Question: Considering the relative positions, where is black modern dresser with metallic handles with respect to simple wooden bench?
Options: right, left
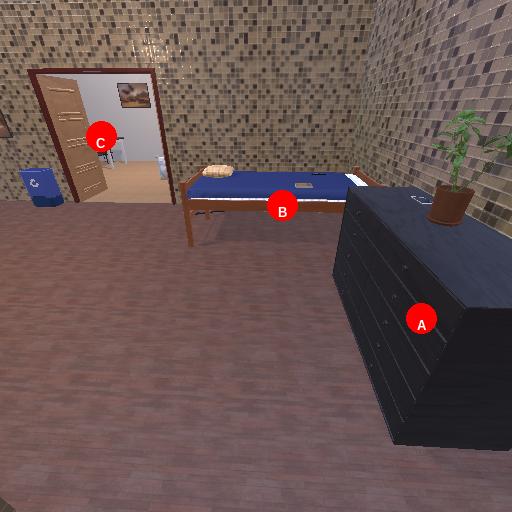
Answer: right